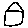
Label: house